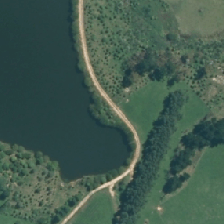
Land cover: lake_pond